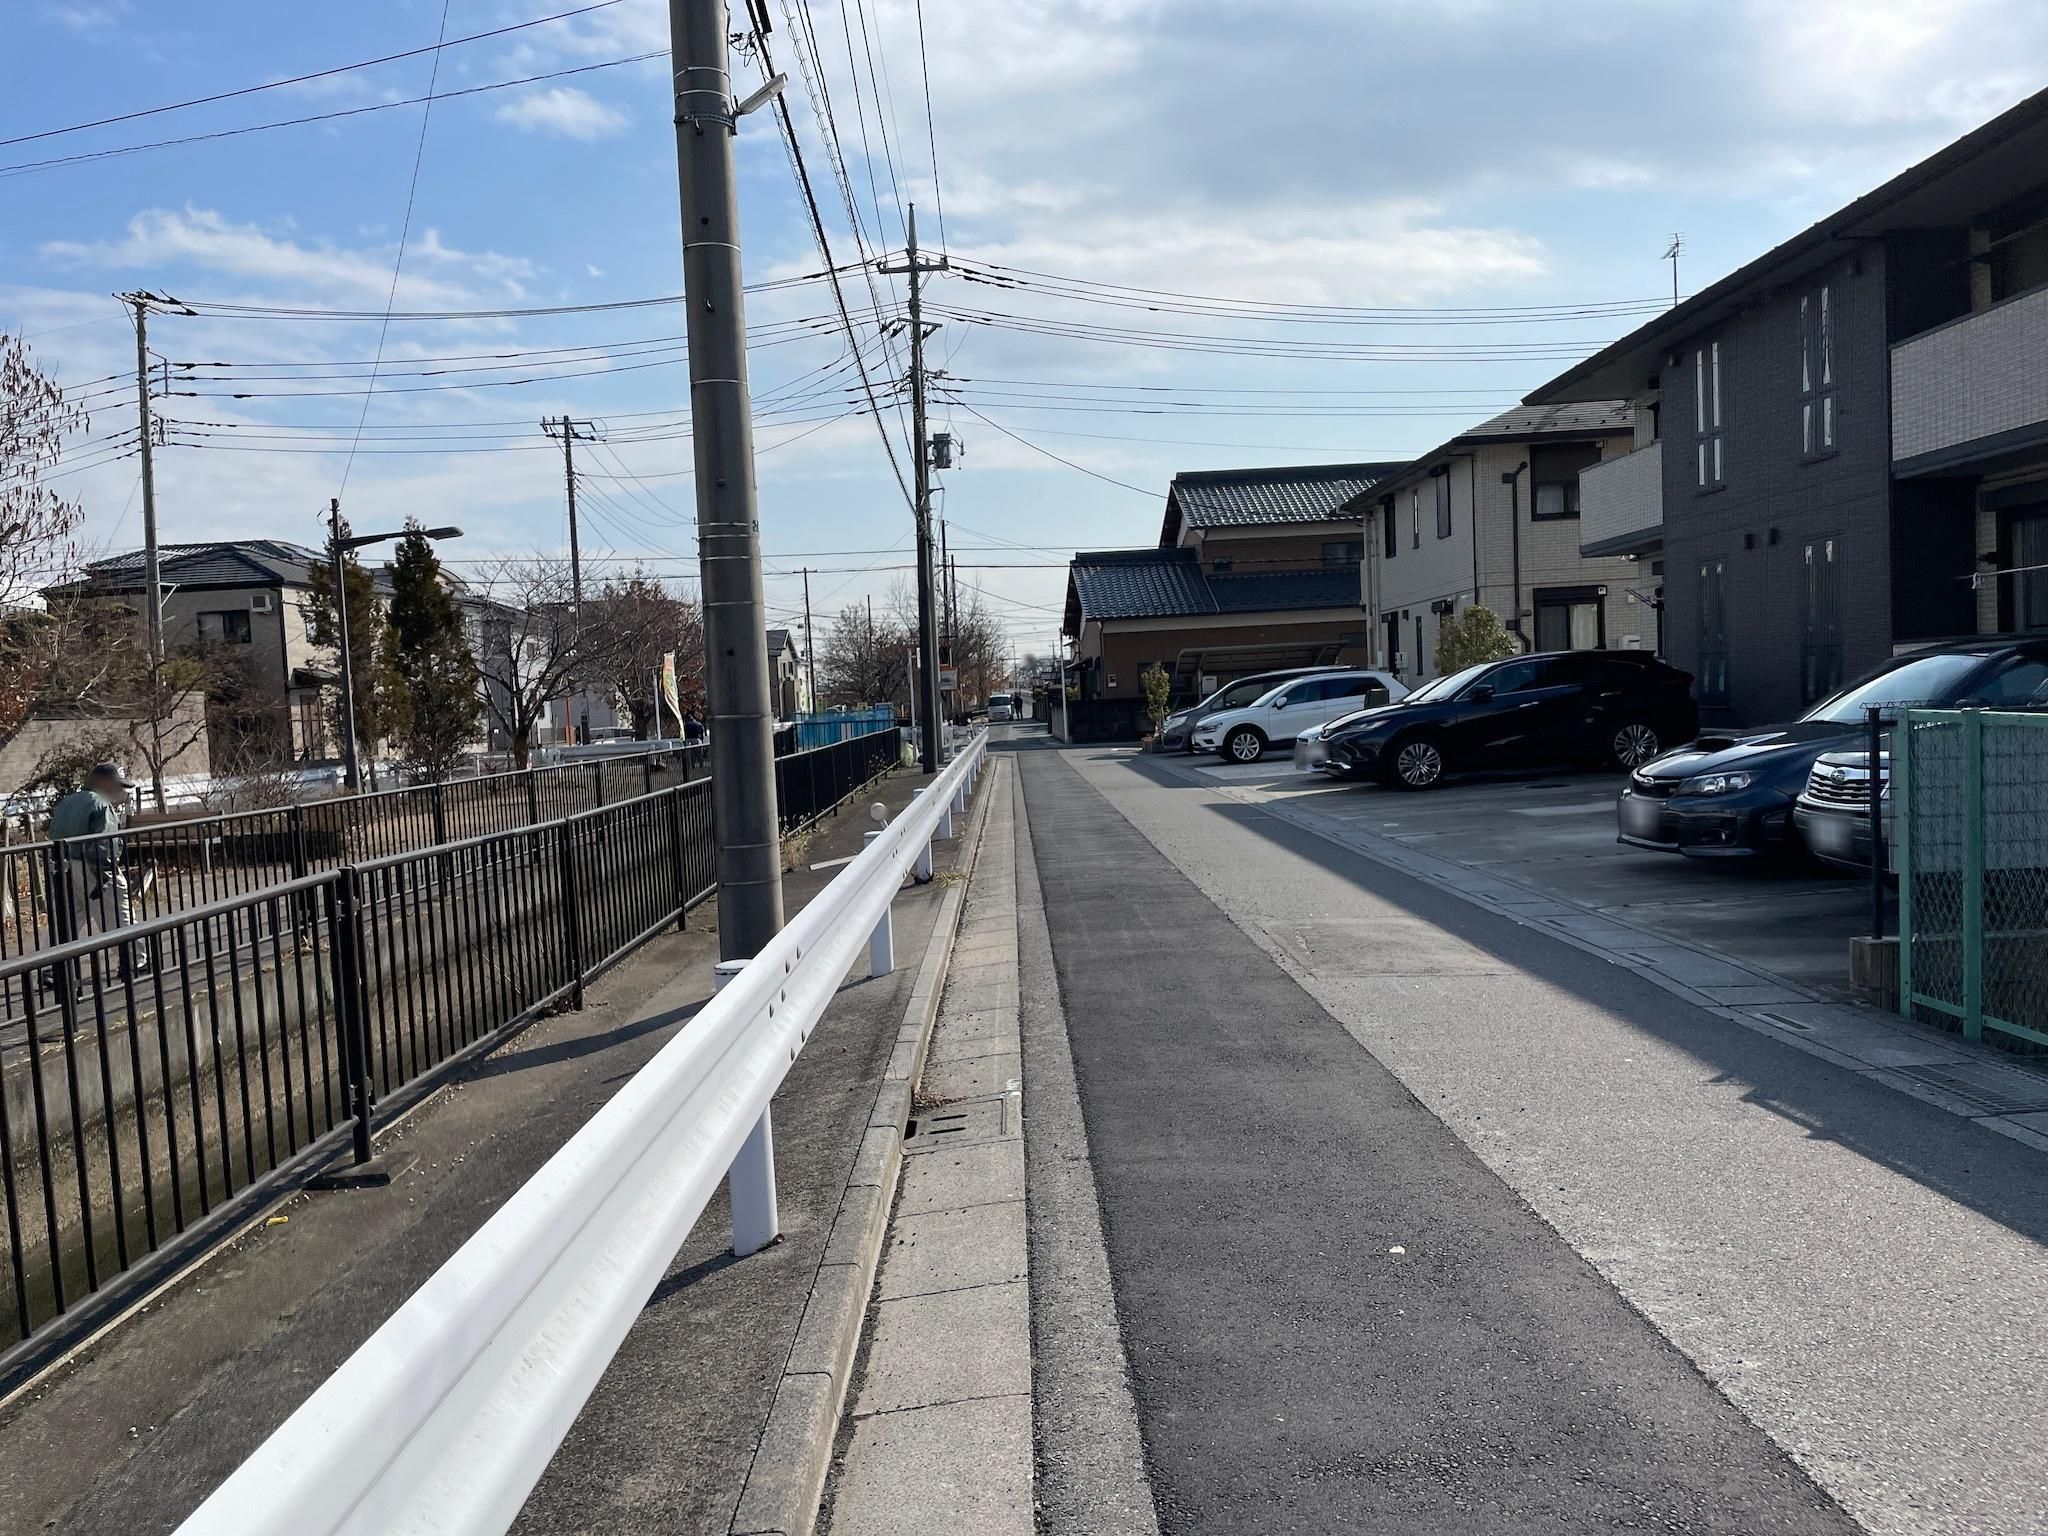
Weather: snowy
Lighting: day
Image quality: good
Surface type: walking surface
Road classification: unclassified
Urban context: urban centre
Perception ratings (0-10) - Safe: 4.99, Lively: 3.25, Beautiful: 3.04, Boring: 4.61, Depressing: 8.17, Wealthy: 3.93